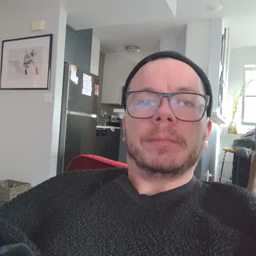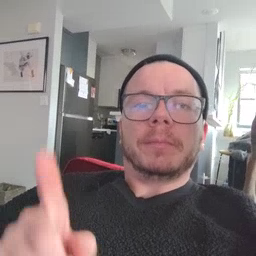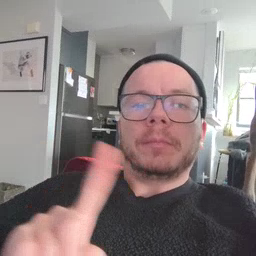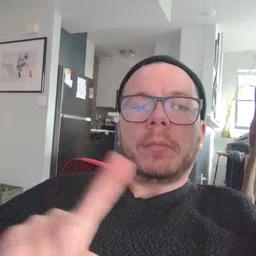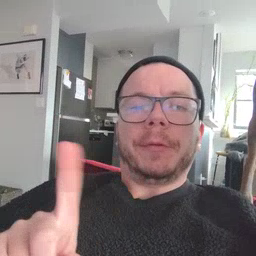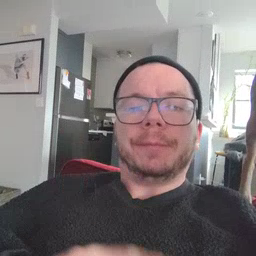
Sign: where